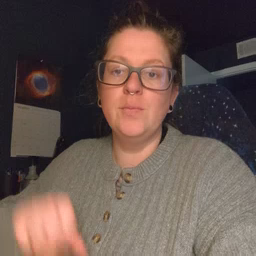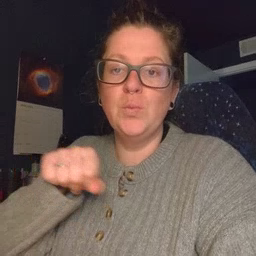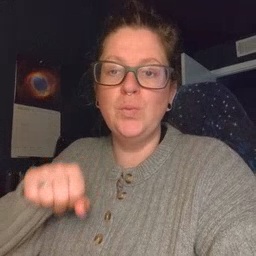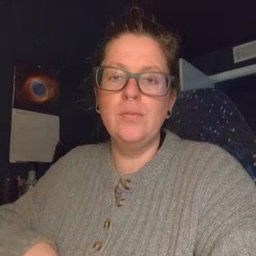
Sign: shoe